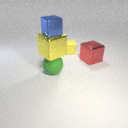
large green rubber sphere below small blue metal cube